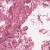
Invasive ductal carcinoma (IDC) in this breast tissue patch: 0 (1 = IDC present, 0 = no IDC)